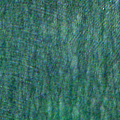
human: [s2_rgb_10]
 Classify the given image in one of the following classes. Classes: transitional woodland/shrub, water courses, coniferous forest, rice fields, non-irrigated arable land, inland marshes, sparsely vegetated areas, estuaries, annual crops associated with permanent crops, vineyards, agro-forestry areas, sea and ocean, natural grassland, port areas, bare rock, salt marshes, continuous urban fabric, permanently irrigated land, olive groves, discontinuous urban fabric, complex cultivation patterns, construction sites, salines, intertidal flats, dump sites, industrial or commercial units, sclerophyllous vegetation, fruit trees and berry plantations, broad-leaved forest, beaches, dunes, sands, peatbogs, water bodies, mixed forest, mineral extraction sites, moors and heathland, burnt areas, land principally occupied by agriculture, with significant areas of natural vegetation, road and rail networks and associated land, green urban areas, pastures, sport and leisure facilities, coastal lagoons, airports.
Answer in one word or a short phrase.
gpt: sea and ocean